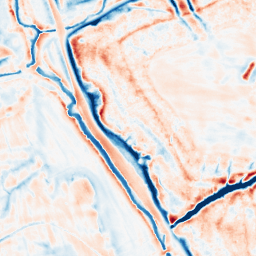
Category: edge_preserving
Decomposition family: bilateral
Decomposition parameters: d: 21
sigma_color: 150
sigma_space: 150
Upsampling method: cubic_mitchell
Upsampling parameters: scale: 2
Upsampling scale: 2